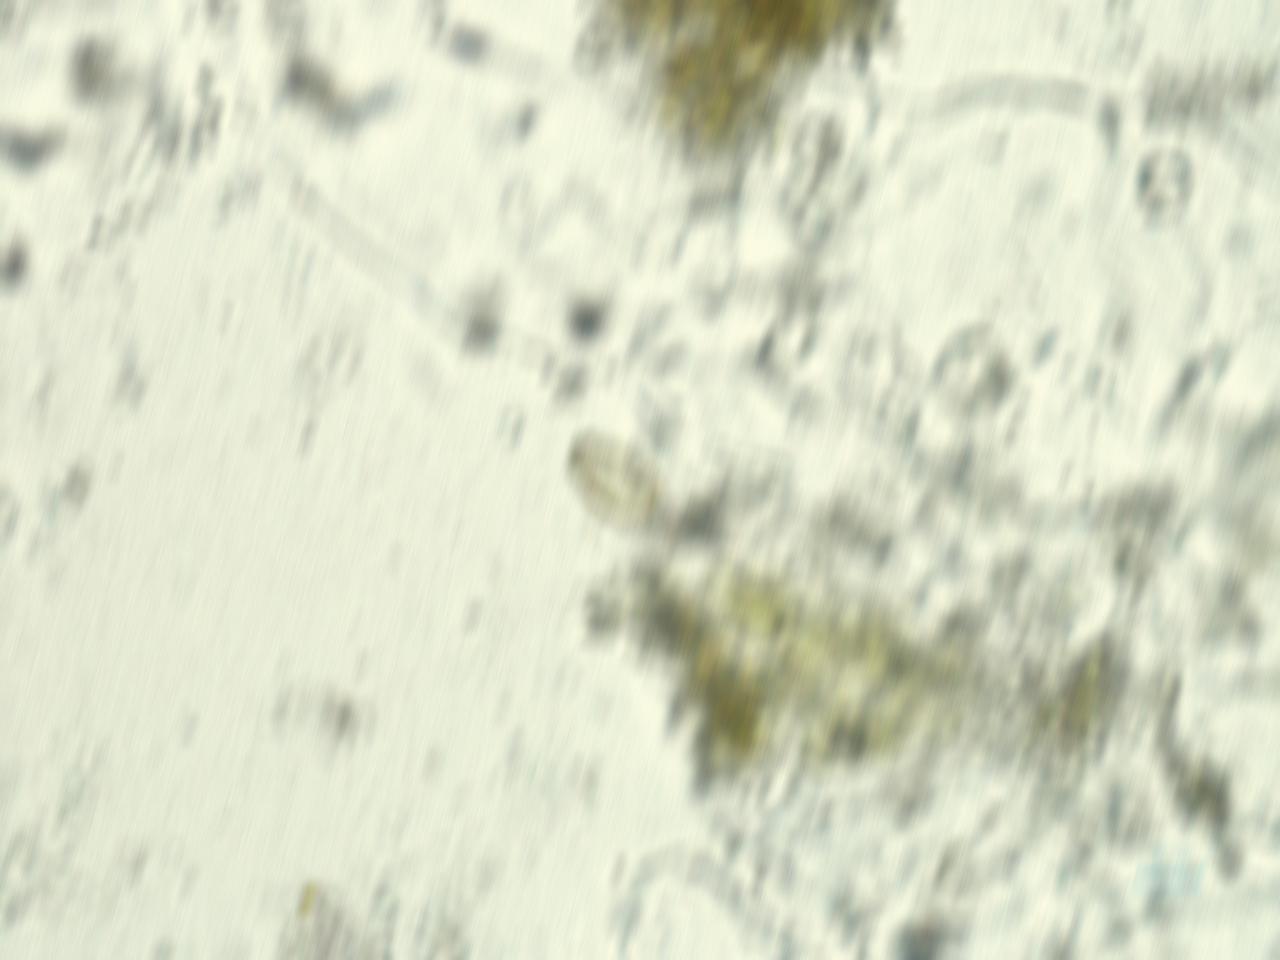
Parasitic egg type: Opisthorchis viverrine